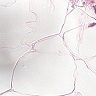
Metastatic tissue present: no